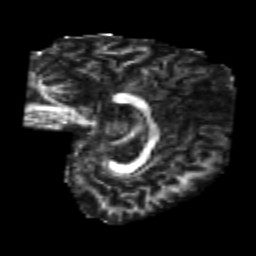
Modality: FA
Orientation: sagittal
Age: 22
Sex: female
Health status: healthy
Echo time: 0.074 s